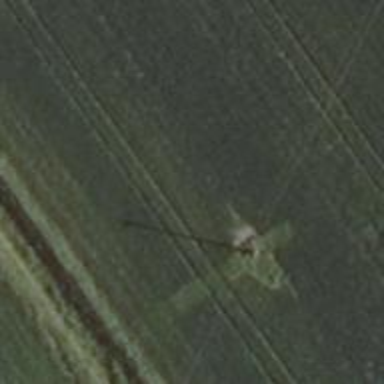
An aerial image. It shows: Power pole.